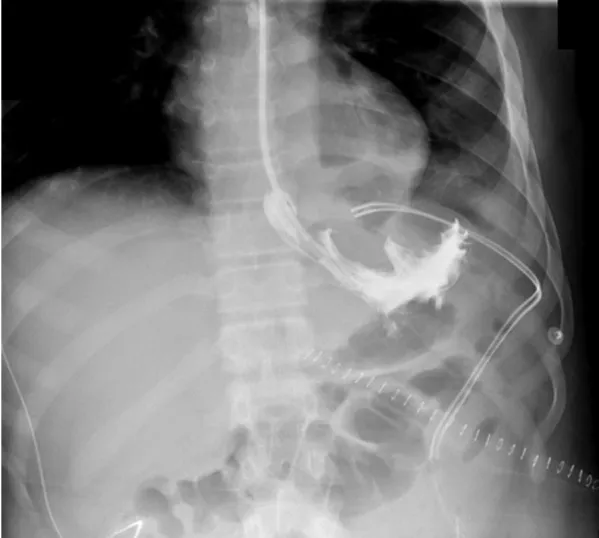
Contrast meal study demonstrates no leak in the gastric surgical site.
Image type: radiology (x_ray)